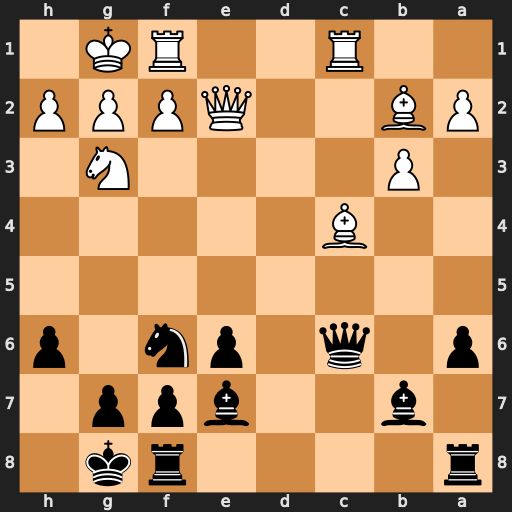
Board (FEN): r4rk1/1b2bpp1/p1q1pn1p/8/2B5/1P4N1/PB2QPPP/2R2RK1
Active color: b
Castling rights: -
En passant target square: -
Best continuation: Qxg2#